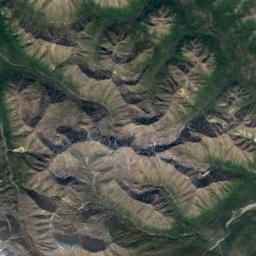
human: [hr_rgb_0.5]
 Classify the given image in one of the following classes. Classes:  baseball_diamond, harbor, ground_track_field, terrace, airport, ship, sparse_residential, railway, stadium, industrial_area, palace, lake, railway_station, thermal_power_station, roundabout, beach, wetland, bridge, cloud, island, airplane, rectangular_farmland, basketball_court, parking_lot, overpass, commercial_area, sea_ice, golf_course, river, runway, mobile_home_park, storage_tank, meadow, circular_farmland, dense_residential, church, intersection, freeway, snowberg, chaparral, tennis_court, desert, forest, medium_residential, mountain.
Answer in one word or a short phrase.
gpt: mountain